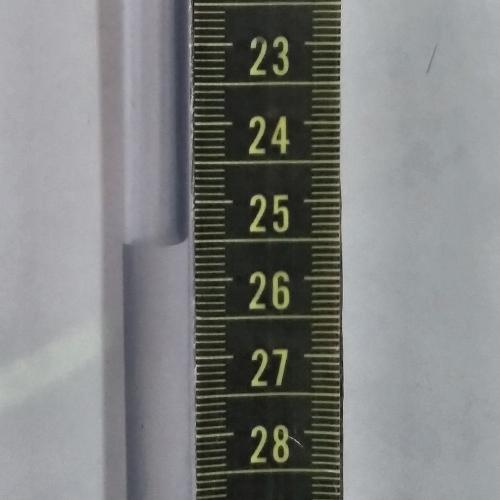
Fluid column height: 25.5 cm